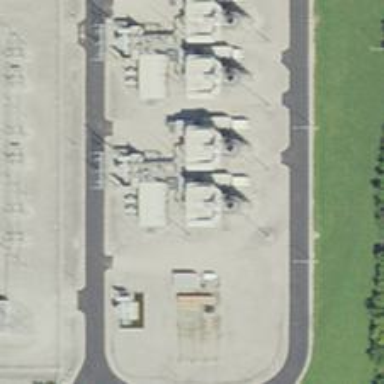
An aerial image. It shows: Gas turbine generator.